Question: I came across this kind of table layout once upon a time (Unfortunately, I forget where I had seen this), which enable me to perform viewing, editing, deleting and newing.

Note that, click on 'Edit' will turn the static label into an editable text field. Pressing 'Enter' or 'ESC', with either commit changes to database or cancel the text changes.
1. Do you know any javascript library which enable me to do this?
2. Do you know any web site which employ this kind of user interface? I surf several of Google web site, but unable to find something similar.
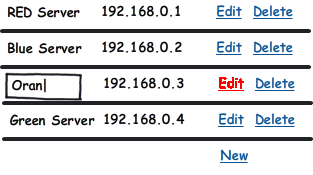
Answer: The <URL> to see some inline editing.